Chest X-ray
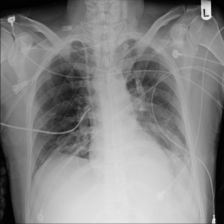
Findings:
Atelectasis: positive
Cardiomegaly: negative
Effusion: negative
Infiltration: positive
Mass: negative
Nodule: negative
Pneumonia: negative
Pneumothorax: negative
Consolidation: negative
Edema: negative
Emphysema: negative
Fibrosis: negative
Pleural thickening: negative
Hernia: negative